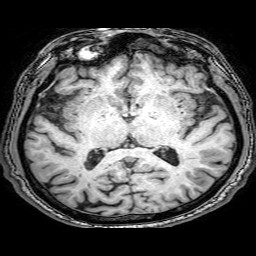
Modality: T1w
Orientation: coronal
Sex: male
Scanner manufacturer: philips
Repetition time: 0.008191 s
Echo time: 0.00375 s